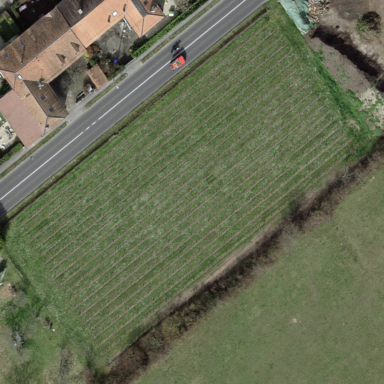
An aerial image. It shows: Vineyard where grapes are grown.